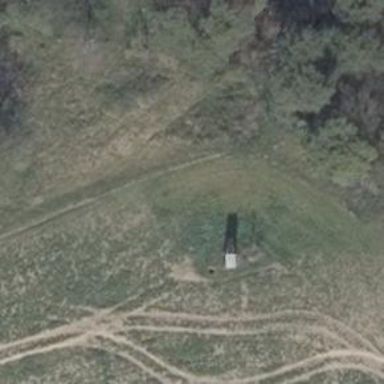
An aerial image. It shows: Shelter that serves as hunting stand.